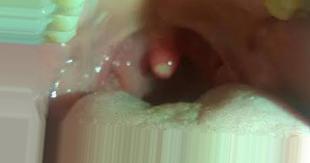
Condition: Mouth Ulcer